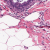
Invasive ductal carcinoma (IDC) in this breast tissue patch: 0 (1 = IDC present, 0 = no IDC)